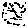
Label: moon